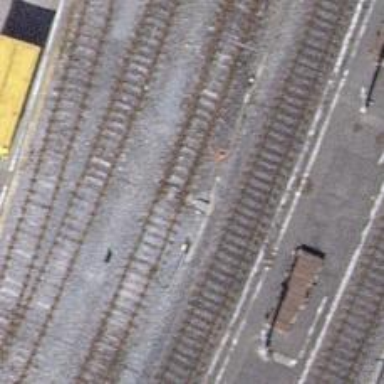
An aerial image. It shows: Railway switch.